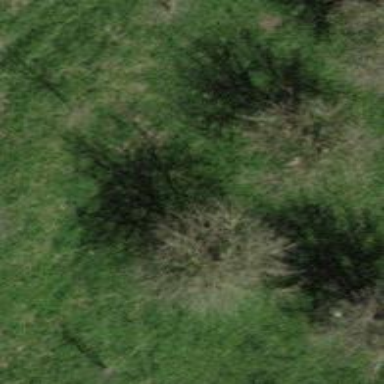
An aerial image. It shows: Beautiful tree in nature.